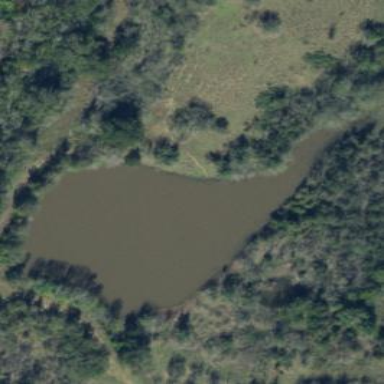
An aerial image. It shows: Pond with natural water.